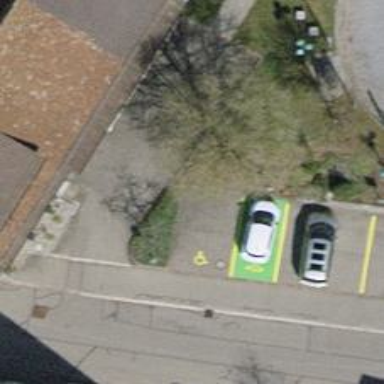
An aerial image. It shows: Designated parking space for disabled individuals.